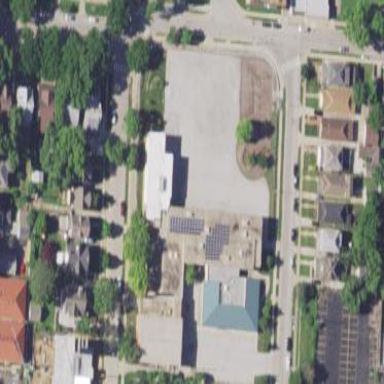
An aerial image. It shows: Schoolyard designated as leisure land.